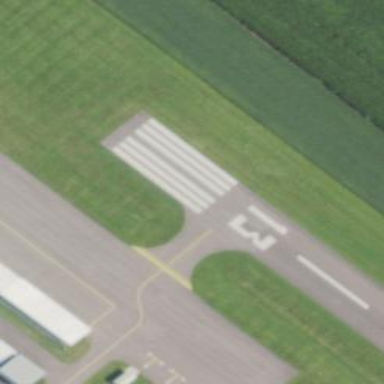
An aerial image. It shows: Apron at the airport.